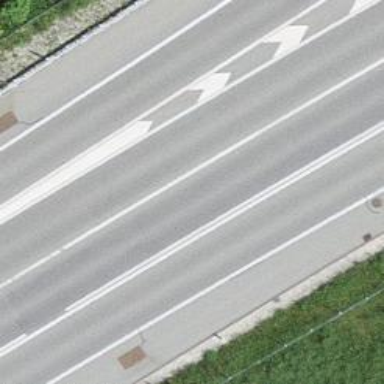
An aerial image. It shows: Motorway junction.